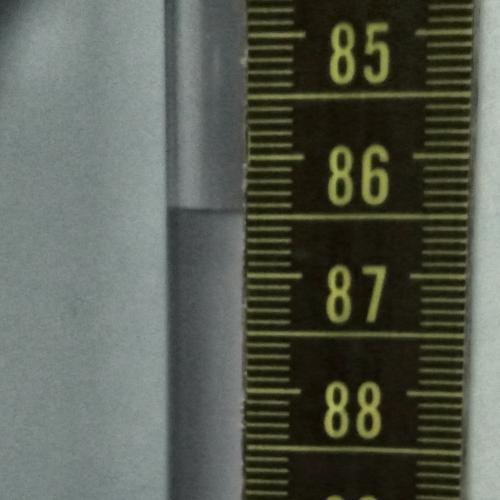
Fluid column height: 86.5 cm